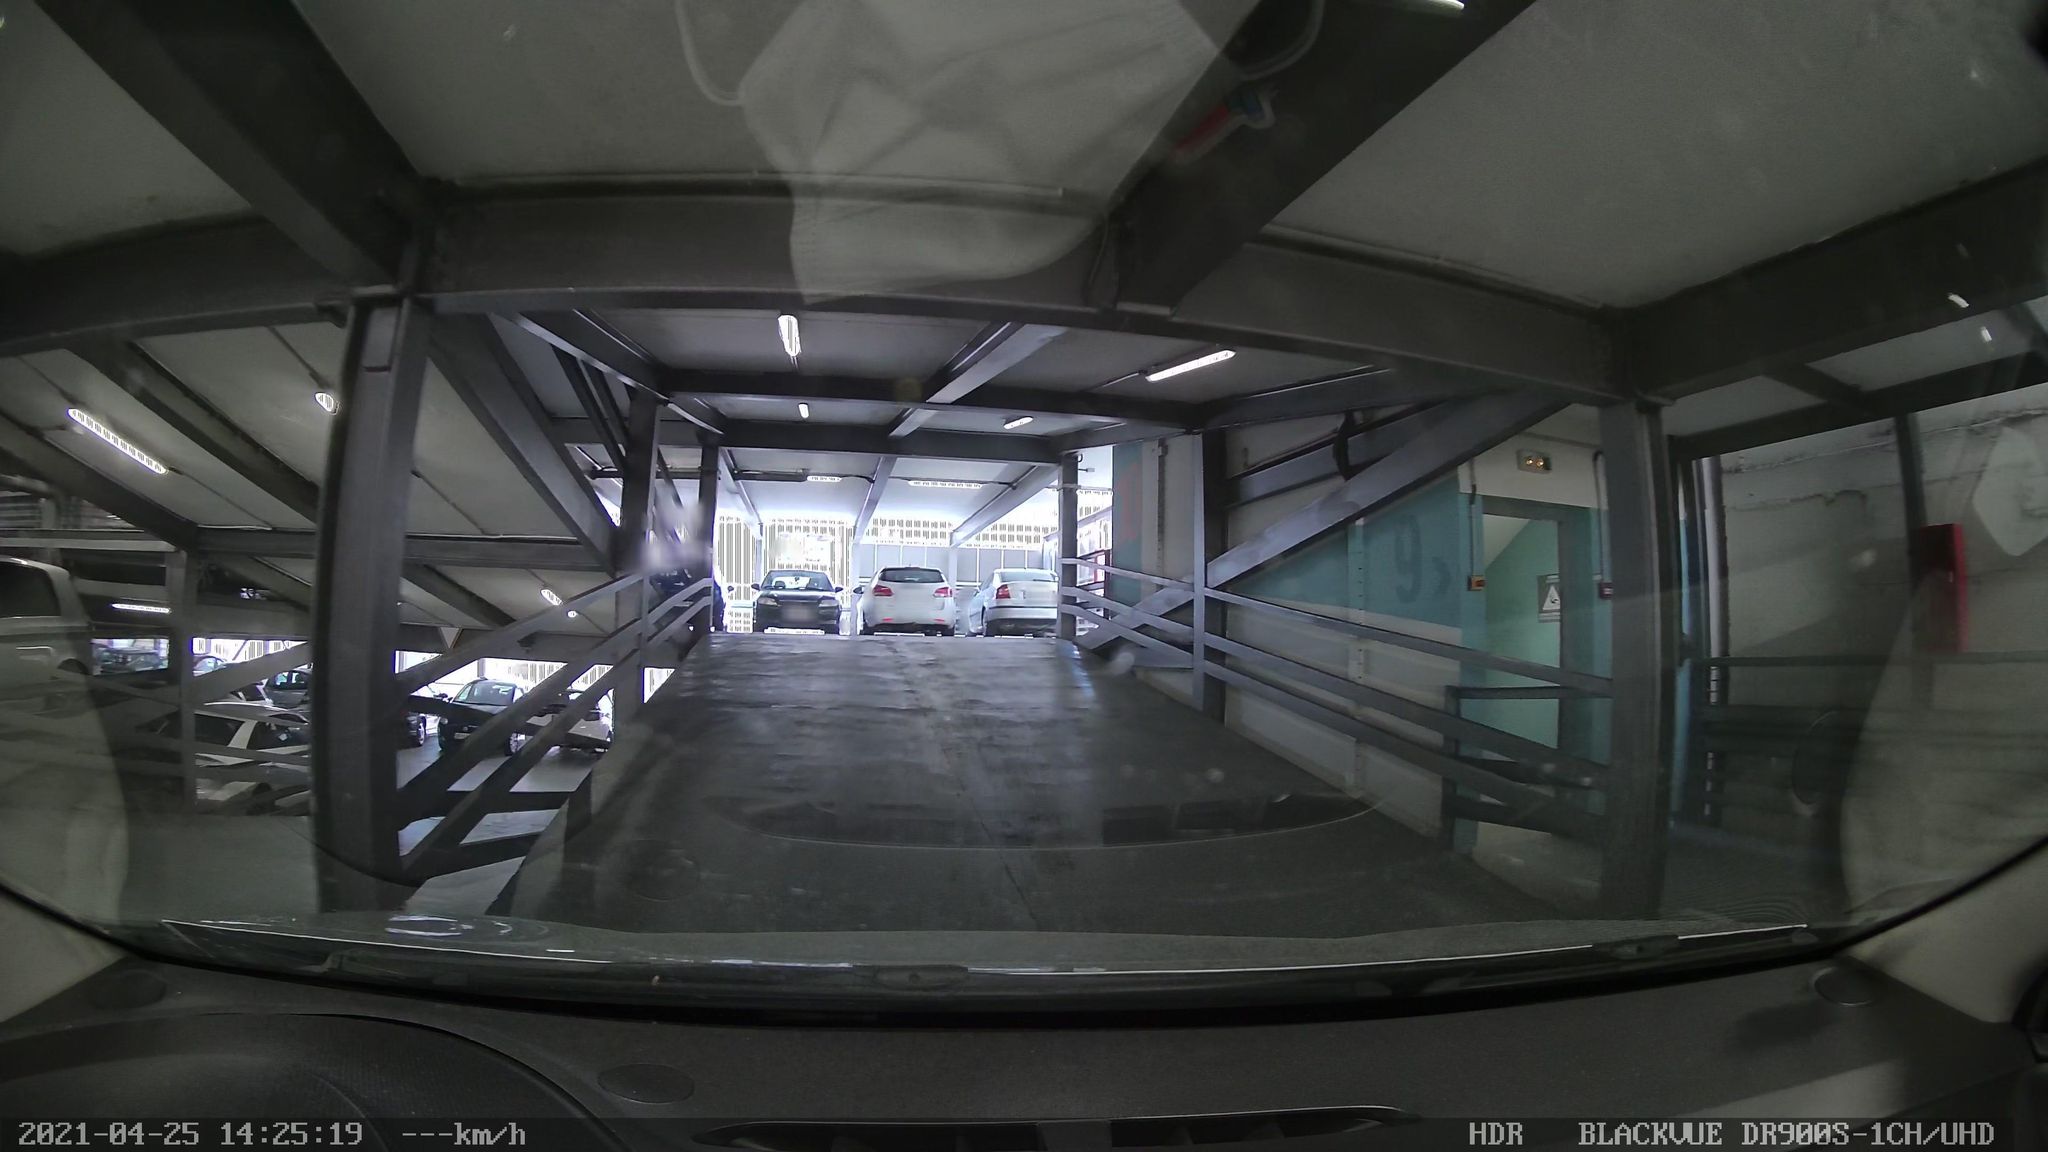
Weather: rainy
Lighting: night
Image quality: slightly poor
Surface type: driving surface
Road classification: footway, steps, pedestrian
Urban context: urban centre
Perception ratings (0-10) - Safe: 2.39, Lively: 2.84, Beautiful: 1.66, Boring: 3.02, Depressing: 7.08, Wealthy: 4.23